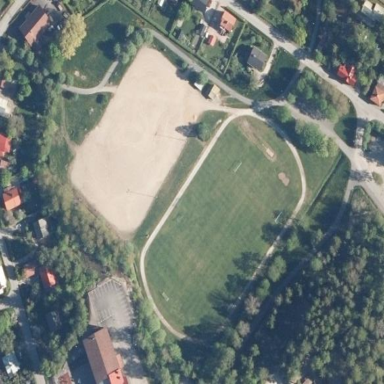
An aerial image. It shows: Sandy pitch designated for leisure land.